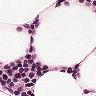
Metastatic tissue present: no